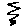
Label: zigzag